Question: when i try replace the Fragment by declare FragmentTransaction ft = getFragmentManager().beginTransaction() in an activity, i always has the following error alert:

'''
import android.support.v4.app.FragmentTransaction;
public class MainFrameActivity extends ActivitySupport {
FragmentTransaction ft = getFragmentManager().beginTransaction();
switch (position) {
case 0:
ft.replace(R.id.content_frame, fragmentDiscover);
break;
case 1:
ft.replace(R.id.content_frame, fragmentPersonInfo);
break;
}
ft.commit();
mDrawerList.setItemChecked(position, true);
mDrawerLayout.closeDrawer(mDrawerList);
}
'''
and the class is ActivitySupport inherited from:
'''
public class ActivitySupport extends Activity implements IActivitySupport {
'''
I've tried to change the getFragmentManager to getSupportFragmentManager(), and it's getting even worse to have the alert the method is not undefined.
So what can i do to make the getFragmentManager() to be a v4 supported method?
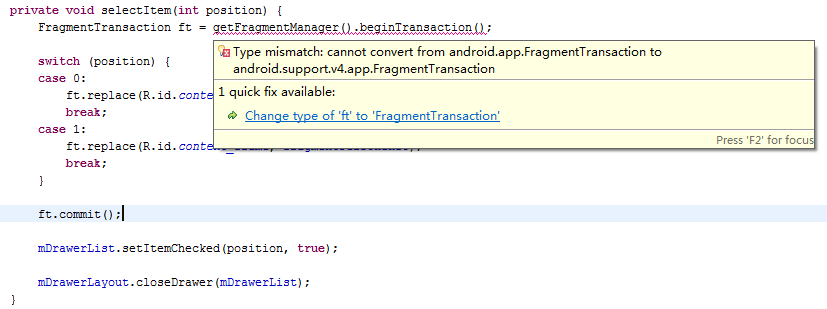
Answer: First extend 'FragmentActivity' and make sure you are using the one from the support library.
Try using 'getSupportFragmentManager().beginTransaction()' instead of 'getFragmentManager().beginTransaction()'.
The problem is that you have imported FragmentTransaction from v4 support library and you are not using the fragment manager from the v4 support library.
<URL> is the link for further refrence.
Hope this helps : )